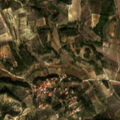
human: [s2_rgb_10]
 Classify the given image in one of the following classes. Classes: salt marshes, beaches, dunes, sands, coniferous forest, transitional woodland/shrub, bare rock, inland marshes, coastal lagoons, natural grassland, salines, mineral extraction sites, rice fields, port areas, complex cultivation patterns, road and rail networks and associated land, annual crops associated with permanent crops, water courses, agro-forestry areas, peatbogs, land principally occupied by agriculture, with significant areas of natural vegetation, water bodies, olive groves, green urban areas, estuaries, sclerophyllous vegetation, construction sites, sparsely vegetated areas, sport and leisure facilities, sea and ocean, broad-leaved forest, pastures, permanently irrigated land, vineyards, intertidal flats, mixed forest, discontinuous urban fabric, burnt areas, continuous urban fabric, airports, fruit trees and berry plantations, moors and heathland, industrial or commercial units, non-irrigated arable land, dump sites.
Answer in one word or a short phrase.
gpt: olive groves, complex cultivation patterns, land principally occupied by agriculture, with significant areas of natural vegetation, transitional woodland/shrub